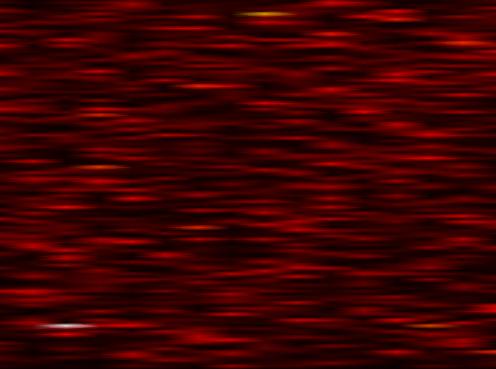
Label: FBMC